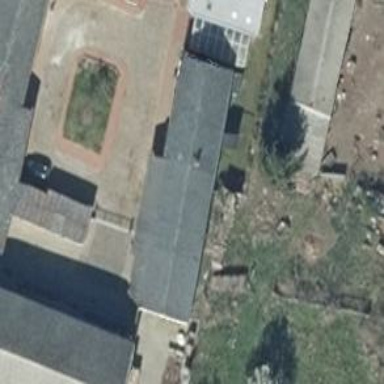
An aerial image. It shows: Building with flat roof.